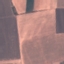
Land use / land cover class: AnnualCrop